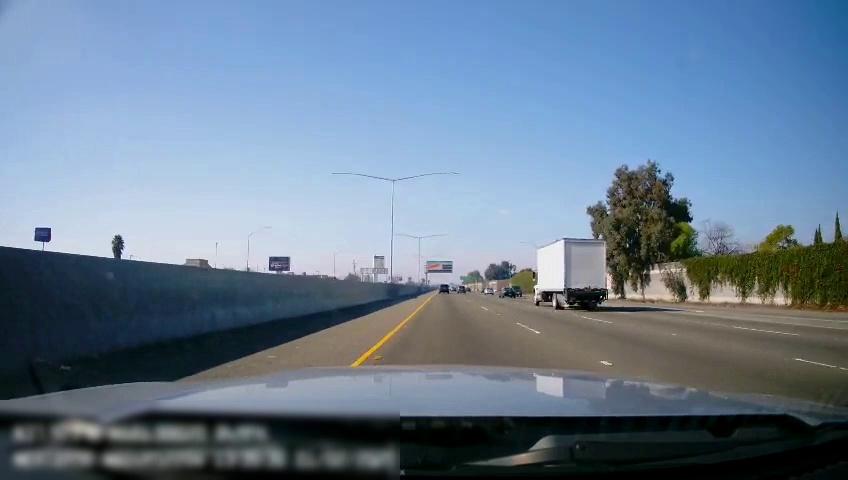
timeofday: Day
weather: Sunny
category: Drivable Space
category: Vehicles | SUV
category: Vehicles | Truck
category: Vehicles | Car
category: Vehicles | Truck
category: Lanes | Current Lane
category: Lanes | Current Lane
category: Lanes | Alternate Lane
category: Lanes | Alternate Lane
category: Lanes | Alternate Lane
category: Traffic | Signs